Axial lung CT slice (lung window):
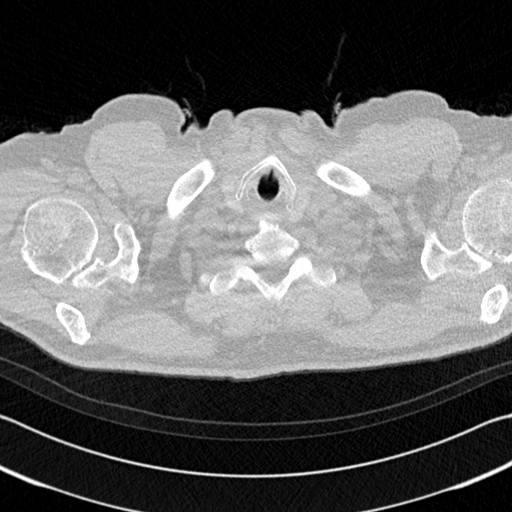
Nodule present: no